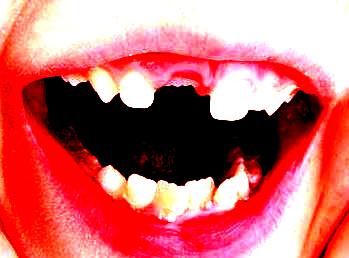
Condition: hypodontia